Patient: sex F, age 75
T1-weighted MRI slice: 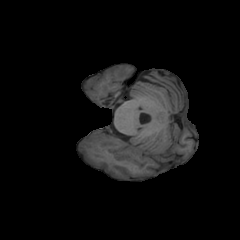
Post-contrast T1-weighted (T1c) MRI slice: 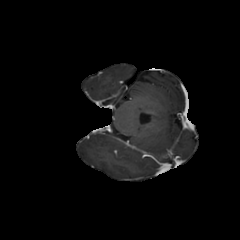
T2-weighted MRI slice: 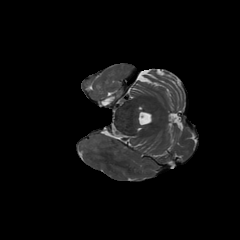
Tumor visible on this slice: yes
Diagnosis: Glioblastoma, IDH-wildtype
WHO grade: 4